Question: Is there a way to change how 'selection' field looks? I need to change it to look like a bunch of boolean fields (technically it would be one field, not multiple boolean fields. Only look would change)?
It should look something like this (it looks like there are multiple fields, but technically it should be only one):

And it should function like selection field - that you can only select one value. Is it possible to do it?
Found this - <URL>
It seems it is possible to do with widget on OpenERP 8 (using radio widget for selection field). So I think it might be possible to move such functionality in OpenERP 7.
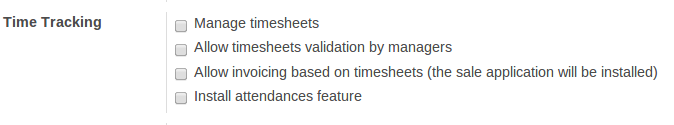
Answer: I managed to move 'radio' widget from OpenERP 8 to OpenERP 7. So I will post it how I've done. Maybe some one will need it too.
Basically you only need two main files, one 'js' and one 'xml' (also empty '__init__.py' is needed, because OpenERP will throw error that it didn't find that module).
in '__openerp__.py':
'''
'js': ['static/src/js/widget_radio.js'],
'qweb': ['static/src/xml/widget_radio.xml'],
'''
'widget_radio.js' ('web_widget_radio' is addon name):
'''
openerp.web_widget_radio = function (instance)
{
instance.web.form.widgets.add('radio', 'instance.web_widget_radio.FieldRadio');
instance.web_widget_radio.FieldRadio = instance.web.form.AbstractField.extend(instance.web.form.ReinitializeFieldMixin, {
template: 'FieldRadio',
events: {
'click input': 'click_change_value'
},
init: function(field_manager, node) {
/* Radio button widget: Attributes options:
* - "horizontal" to display in column
* - "no_radiolabel" don't display text values
*/
this._super(field_manager, node);
this.selection = _.clone(this.field.selection) || [];
this.domain = false;
},
initialize_content: function () {
this.uniqueId = _.uniqueId("radio");
this.on("change:effective_readonly", this, this.render_value);
this.field_manager.on("view_content_has_changed", this, this.get_selection);
this.get_selection();
},
click_change_value: function (event) {
var val = $(event.target).val();
val = this.field.type == "selection" ? val : +val;
if (val == this.get_value()) {
this.set_value(false);
} else {
this.set_value(val);
}
},
/** Get the selection and render it
* selection: [[identifier, value_to_display], ...]
* For selection fields: this is directly given by this.field.selection
* For many2one fields: perform a search on the relation of the many2one field
*/
get_selection: function() {
var self = this;
var selection = [];
var def = $.Deferred();
if (self.field.type == "many2one") {
var domain = instance.web.pyeval.eval('domain', this.build_domain()) || [];
if (! _.isEqual(self.domain, domain)) {
self.domain = domain;
var ds = new instance.web.DataSetStatic(self, self.field.relation, self.build_context());
ds.call('search', [self.domain])
.then(function (records) {
ds.name_get(records).then(function (records) {
selection = records;
def.resolve();
});
});
} else {
selection = self.selection;
def.resolve();
}
}
else if (self.field.type == "selection") {
selection = self.field.selection || [];
def.resolve();
}
return def.then(function () {
if (! _.isEqual(selection, self.selection)) {
self.selection = _.clone(selection);
self.renderElement();
self.render_value();
}
});
},
set_value: function (value_) {
if (value_) {
if (this.field.type == "selection") {
value_ = _.find(this.field.selection, function (sel) { return sel[0] == value_;});
}
else if (!this.selection.length) {
this.selection = [value_];
}
}
this._super(value_);
},
get_value: function () {
var value = this.get('value');
return value instanceof Array ? value[0] : value;
},
render_value: function () {
var self = this;
this.$el.toggleClass("oe_readonly", this.get('effective_readonly'));
this.$("input:checked").prop("checked", false);
if (this.get_value()) {
this.$("input").filter(function () {return this.value == self.get_value();}).prop("checked", true);
this.$(".oe_radio_readonly").text(this.get('value') ? this.get('value')[1] : "");
}
}
});
};
'''
'widget_radio.xml':
'''
<?xml version="1.0" encoding="UTF-8"?>
<templates id="template" xml:space="preserve">
<t t-name="FieldRadio">
<span t-attf-class="oe_form_field oe_form_field_radio #{widget.options.horizontal ? 'oe_horizontal' : 'oe_vertical'}" t-att-style="widget.node.attrs.style">
<span t-if="!widget.get('effective_readonly')">
<t t-if="widget.options.horizontal">
<t t-set="width" t-value="Math.floor(100 / widget.selection.length)"/>
<t t-if="!widget.options.no_radiolabel">
<t t-foreach="widget.selection" t-as="selection">
<label t-att-for="widget.uniqueId + '_' + selection[0]" t-att-style="'width: ' + width + '%;'"><t t-esc="selection[1]"/></label>
</t>
<br/>
</t>
<t t-foreach="widget.selection" t-as="selection">
<div t-att-style="'width: ' + width + '%;'">
<span class="oe_radio_input"><input type="radio" t-att-name="widget.uniqueId" t-att-id="widget.uniqueId + '_' + selection[0]" t-att-value="selection[0]"/></span>
</div>
</t>
</t>
<t t-if="!widget.options.horizontal">
<t t-foreach="widget.selection" t-as="selection">
<div>
<span class="oe_radio_input"><input type="radio" t-att-id="widget.uniqueId + '_' + selection[0]" t-att-name="widget.uniqueId" t-att-value="selection[0]"/></span><label t-if="!widget.options.no_radiolabel" t-att-for="widget.uniqueId + '_' + selection[0]"><t t-esc="selection[1]"/></label>
</div>
</t>
</t>
</span>
<span t-if="widget.get('effective_readonly')" class="oe_radio_readonly"><t t-esc="widget.get('value')[1]"/></span>
</span>
</t>
</templates>
'''
You can find original code in OpenERP trunk version.